Question: I'm going to design action bar like this in my app

how can I do it?
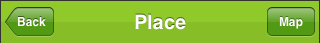
Answer: Make an XML layout like this:
'''
<RelativeLayout
xmlns:android="http://schemas.android.com/apk/res/android"
android:layout_width="match_parent"
android:layout_height="match_parent"
android:layout_gravity="fill_horizontal"
android:orientation="horizontal">
<Button
android:id="@+id/back_button"
android:background="darkgreen"
android:text = "Back"
android:textColor = "#FFFFFF"
android:layout_width="wrap_content"
android:layout_height="wrap_content"
android:layout_marginLeft="10dp"
android:layout_alignParentLeft="true"
android:layout_centerVertical="true" />
<TextView
android:id="@+id/center_title"
android:layout_width="wrap_content"
android:layout_height="wrap_content"
android:layout_centerInParent="true"
android:text="Place"
android:textSize="20sp"
android:textColor="#FFFFFF" />
<Button
android:id="@+id/map_button"
android:background="darkgreen"
android:text = "Map"
android:textColor = "#FFFFFF"
android:layout_width="wrap_content"
android:layout_height="wrap_content"
android:layout_marginRight="10dp"
android:layout_alignParentRight="true"
android:layout_centerVertical="true" />
</RelativeLayout>
'''
In the above layout, you must specify the hex color code for the dark green color you want to use (i.e. in 'android:background="darkgreen"' you must replace 'darkgreen' with the hex color code you want). The 'ActionBar''s background color will be specified below.
In the 'onCreate()' of your all your 'ActionBarActivity' classes, put the following code:
'''
android.support.v7.app.ActionBar actionBar = getSupportActionBar();
actionBar.setDisplayShowTitleEnabled(false);
actionBar.setDisplayShowCustomEnabled(true);
actionBar.setDisplayUseLogoEnabled(false);
actionBar.setDisplayShowHomeEnabled(false);
ActionBar.LayoutParams lp = new ActionBar.LayoutParams(ActionBar.LayoutParams.MATCH_PARENT, ActionBar.LayoutParams.MATCH_PARENT);
View actionBarView = LayoutInflater.from(this).inflate(R.layout.my_custom_actionbar_layout, null);
actionBar.setCustomView(actionBarView, lp);
'''
If you are only supporting API level 11+ and therefore using 'Activity' instead of 'ActionBarActivity', then in the above code replace:
'''
android.support.v7.app.ActionBar actionBar = getSupportActionBar();
'''
with
'''
android.app.ActionBar actionBar = getActionBar();
'''
Add the following code to all your 'Activity' classes:
'''
@Override
public boolean onPrepareOptionsMenu (Menu menu) {
return false;
}
'''
In your 'res/values' folder, define an XML file 'theme.xml' and add the following to it:
'''
<resources
xmlns:tools="http://schemas.android.com/tools">
<style name="DefaultActionBarTheme" parent="@style/Theme.AppCompat.Light">
<item name="android:actionBarStyle" tools:targetApi="11">@style/MyActionBar</item>
<item name="actionBarStyle">@style/MyActionBar</item>
<item name="android:actionBarSize" tools:targetApi="11">@dimen/action_bar_wrap_content</item>
<item name="actionBarSize">@dimen/action_bar_wrap_content</item>
</style>
<style name="MyActionBar" parent="@style/Widget.AppCompat.Light.ActionBar">
<item name="android:background" tools:targetApi="11">@color/actionbarbgcolor</item>
<item name="background">@color/actionbarbgcolor</item>
<item name="android:height" tools:targetApi="11">@dimen/action_bar_wrap_content</item>
<item name="height">@dimen/action_bar_wrap_content</item>
</style>
</resources>
'''
In the same folder make another XML file 'colors.xml' and add the following to it:
'''
<resources>
<color
name="actionbarbgcolor">#00FF00
</color>
</resources>
'''
and to the existing file 'dimens.xml', add the last line:
'''
<resources>
<!-- Default screen margins, per the Android Design guidelines. -->
<dimen name="activity_horizontal_margin">16dp</dimen>
<dimen name="activity_vertical_margin">16dp</dimen>
<!-- Optional, in case you wish to increase the default width of the Action Bar. -->
<dimen name="action_bar_wrap_content">55dp</dimen>
</resources>
'''
In place of '#00FF00' above, use the hex color code for the light green color you have used in your image.
The above will work assuming you are using the 'appcompat-v7' library. If not, then you'll have to use one of the 'Holo.Light' themes instead of 'AppCompat.Light', and there will be other changes as well.
In your manifest file, you must add:
'''
android:theme="@style/DefaultActionBarTheme"
'''
to every '<activity' declaration if that 'Activity' has the 'ActionBar'.
Try this. It will work.